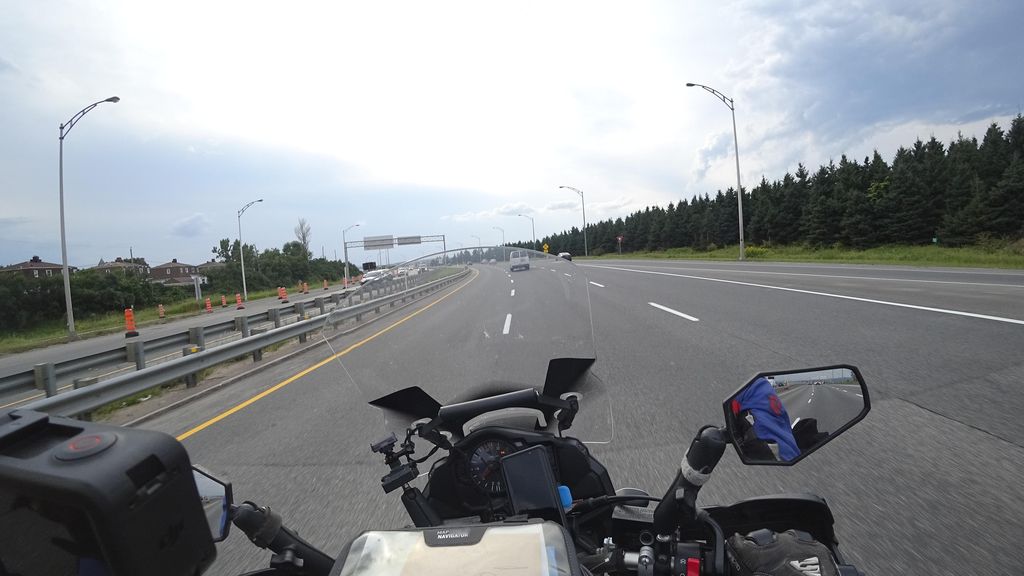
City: quebec_city